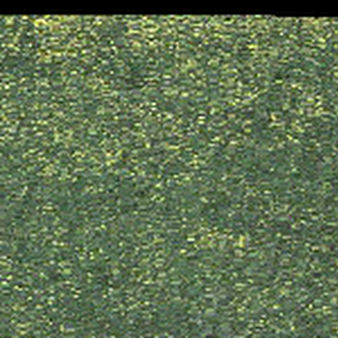
Label: other